Question: Goal:
Change the listview's background color to light colored grey if the current time pass the appointment time. For instance, the time is 10.15 and you have background color for the 09.30 - 10.30 and 10.00 - 11.00.
Problem:
I do not know what syntax I need to use in order achieve the goal. I also reviews some advice from different website and their advice is not enough.
Information:
- I'am using Nhibernate to retrive the data.
- This is a usercontrol.

'''
private void DisplayActivityBasedonSelectedDate()
{
DateTime aa = (DateTime) cdate_left.SelectedDate;
lvw_aktivitet.DataContext = _myNhibernateDataProvider.RetrieveAllActivitetBasedOnDate(aa);
DisplayDateInTheLabel();
}
public IList<Aktivitet_data> RetrieveAllActivitetBasedOnDate(DateTime pDatum)
{
return _session.GetNamedQuery("sp_retrieveAllActivitetBasedOnDate").SetDateTime("Datum", pDatum)
.SetResultTransformer(Transformers.AliasToBean(typeof(Aktivitet_data))).List<Aktivitet_data>();
}
public class Aktivitet_data
{
public string PK_Aktivitet_schema { get; set; }
public string Datum { get; set; }
public string Tid { get; set; }
public string Aktivitet { get; set; }
public string Total_platser { get; set; }
public string Bokade { get; set; }
public string Drop_in { get; set; }
}
'''
XAML:
'''
<UserControl x:Class="usercontrol_bokning.UserControl1"
xmlns="http://schemas.microsoft.com/winfx/2006/xaml/presentation"
xmlns:x="http://schemas.microsoft.com/winfx/2006/xaml"
xmlns:mc="http://schemas.openxmlformats.org/markup-compatibility/2006"
xmlns:d="http://schemas.microsoft.com/expression/blend/2008"
mc:Ignorable="d"
d:DesignHeight="300" d:DesignWidth="300">
<Grid Background="White" Margin="-127,0,-777,-316">
<ListView x:Name="lvw_aktivitet" HorizontalAlignment="Left" ItemsSource="{Binding}" SelectionMode="Single" Height="337" Margin="217,147,0,0" VerticalAlignment="Top" Width="365" SelectionChanged="lvw_aktivitet_SelectionChanged">
<ListView.View>
<GridView>
<GridViewColumn Header="Tid" Width="auto" DisplayMemberBinding="{Binding Path=Tid}" TextBlock.TextAlignment="Left" />
<GridViewColumn Header="Aktivitet" Width="auto" DisplayMemberBinding="{Binding Path=Aktivitet}" TextBlock.TextAlignment="Left" />
<GridViewColumn Header="Total platser" Width="auto" DisplayMemberBinding="{Binding Path=Total_platser}" TextBlock.TextAlignment="Center" />
<GridViewColumn Header="Bokade" Width="auto" DisplayMemberBinding="{Binding Path=Bokade}" TextBlock.TextAlignment="Center" />
<GridViewColumn Header="Drop in" Width="auto" >
<GridViewColumn.CellTemplate>
<DataTemplate>
<TextBlock TextAlignment="Right" Block.TextAlignment="Right" Text="{Binding Path=Drop_in}"/>
</DataTemplate>
</GridViewColumn.CellTemplate>
</GridViewColumn>
</GridView>
</ListView.View>
</ListView>
<Calendar x:Name="cdate_left" HorizontalAlignment="Left" Margin="10,147,0,0" VerticalAlignment="Top" SelectedDatesChanged="cdate_left_SelectedDatesChanged"/>
<Button x:Name="btn_idag" Content="Idag" HorizontalAlignment="Left" Margin="217,122,0,0" VerticalAlignment="Top" Width="75" Click="btn_idag_Click"/>
<Button x:Name="arrow__left" Click="Arrow_left_Click" Background="Transparent">
<Button.Template>
<ControlTemplate TargetType="{x:Type Button}">
<Image x:Name="bild_arrow_left" HorizontalAlignment="Left" Height="22" Margin="302,121,0,0" VerticalAlignment="Top" Width="22" Source="C:\Users\Administrator\Downloads\left.jpg" />
</ControlTemplate>
</Button.Template>
</Button>
<Button x:Name="arrow__right" Click="Arrow_right_Click" Background="Transparent" >
<Button.Template>
<ControlTemplate TargetType="{x:Type Button}">
<Image x:Name="bild_arrow_right" HorizontalAlignment="Left" Height="22" Margin="326,121,0,0" VerticalAlignment="Top" Width="22" Source="C:\Users\Administrator\Downloads\right.jpg"/>
</ControlTemplate>
</Button.Template>
</Button>
<Label x:Name="lbl_DisplayDateBySelection" Content="" HorizontalAlignment="Left" Margin="396,119,0,0" VerticalAlignment="Top"/>
<TabControl HorizontalAlignment="Left" Height="420" Margin="603,75,0,0" VerticalAlignment="Top" Width="589">
<TabItem Header="Bokade">
<Grid Background="#FFE5E5E5">
<ListView x:Name="lvw_bokade" HorizontalAlignment="Left" Height="335" Margin="10,46,0,0" VerticalAlignment="Top" Width="561">
<ListView.View>
<GridView>
<GridViewColumn/>
</GridView>
</ListView.View>
</ListView>
<Button Content="Ny plats" HorizontalAlignment="Left" Margin="10,21,0,0" VerticalAlignment="Top" Width="75"/>
</Grid>
</TabItem>
<TabItem Header="Avbokade">
<Grid Background="#FFE5E5E5" Margin="0,1,0,-1"/>
</TabItem>
<TabItem Header="Avregistrerade" HorizontalAlignment="Left" Height="20" VerticalAlignment="Top" Width="55">
<Grid Background="#FFE5E5E5"/>
</TabItem>
</TabControl>
<Label x:Name="lbl_instruktor" Content="Instruktor: " HorizontalAlignment="Left" Margin="1009,122,0,0" VerticalAlignment="Top"/>
</Grid>
</UserControl>
'''
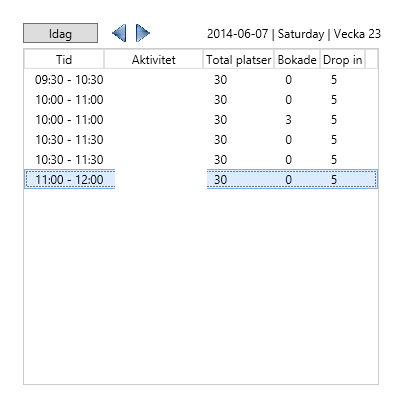
Answer: If you want it to update the items automatically you'll have to use some sort of a timer.
I used 'DispatcherTimer' set globally in the 'UserControl'
'''
public DispatcherTimer dispatcher;
'''
On Loaded / Ctor
'''
dispatcher = new DispatcherTimer();
dispatcher.Tick += CheckTime;
dispatcher.Interval = new TimeSpan(0, 0, 5); //Change the interval to whatever suits you best
dispatcher.Start();
'''
and the method to check your data:
'''
private void CheckTime(object sender, EventArgs e)
{
ListBoxItem lbitem;
foreach (var item in lvw_aktivitet.Items)
{
if ((item as Aktivitet_data).Tid > DateTime.Now)
{
lbitem = (ListBoxItem)lvw_aktivitet.ItemContainerGenerator.ContainerFromItem(item);
lbitem.Background = new SolidColorBrush(Colors.Gray);
}
}
}
'''